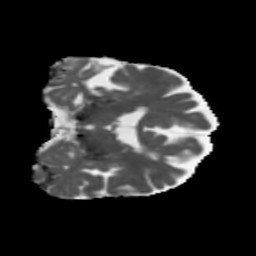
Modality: MD
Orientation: coronal
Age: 73
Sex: female
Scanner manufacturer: siemens
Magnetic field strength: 3 T
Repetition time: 5.47 s
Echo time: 0.0854 s